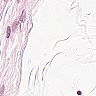
Metastatic tissue present: no